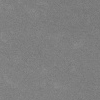
Atmospheric dust classification: dusty